Aerial crown-view tile of a tropical tree (Barro Colorado Island, Panama), acquired 20240716:
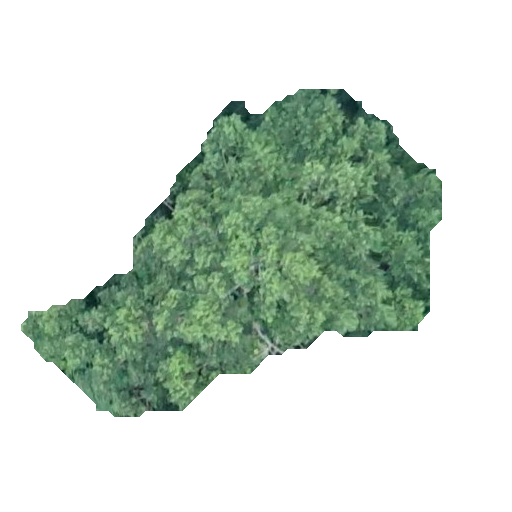
Species: Calophyllum longifolium
GBIF accepted scientific name: Calophyllum longifolium
Crown area: 121.531 m²